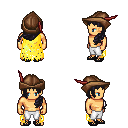
a pixel art fantasy rpg character, male body template, human, tanned skin, yellow tattered cape, white pants, raven left-swept hairstyle, leather cap, ghillies, four views (front, back, left, right), 2x2 character sprite sheet, small pixel art, hard edges, no anti-aliasing